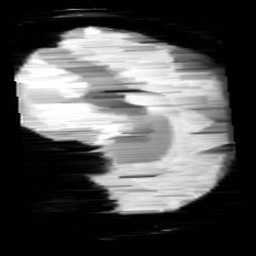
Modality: minIP
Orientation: sagittal
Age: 14
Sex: female
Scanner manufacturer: siemens
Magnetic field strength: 3 T
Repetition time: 0.027 s
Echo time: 0.02 s